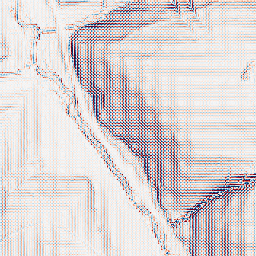
Category: wavelet
Decomposition family: wavelet_biorthogonal
Decomposition parameters: wavelet: bior1.3
level: 2
Upsampling method: fft_zeropad
Upsampling parameters: scale: 8
Upsampling scale: 8